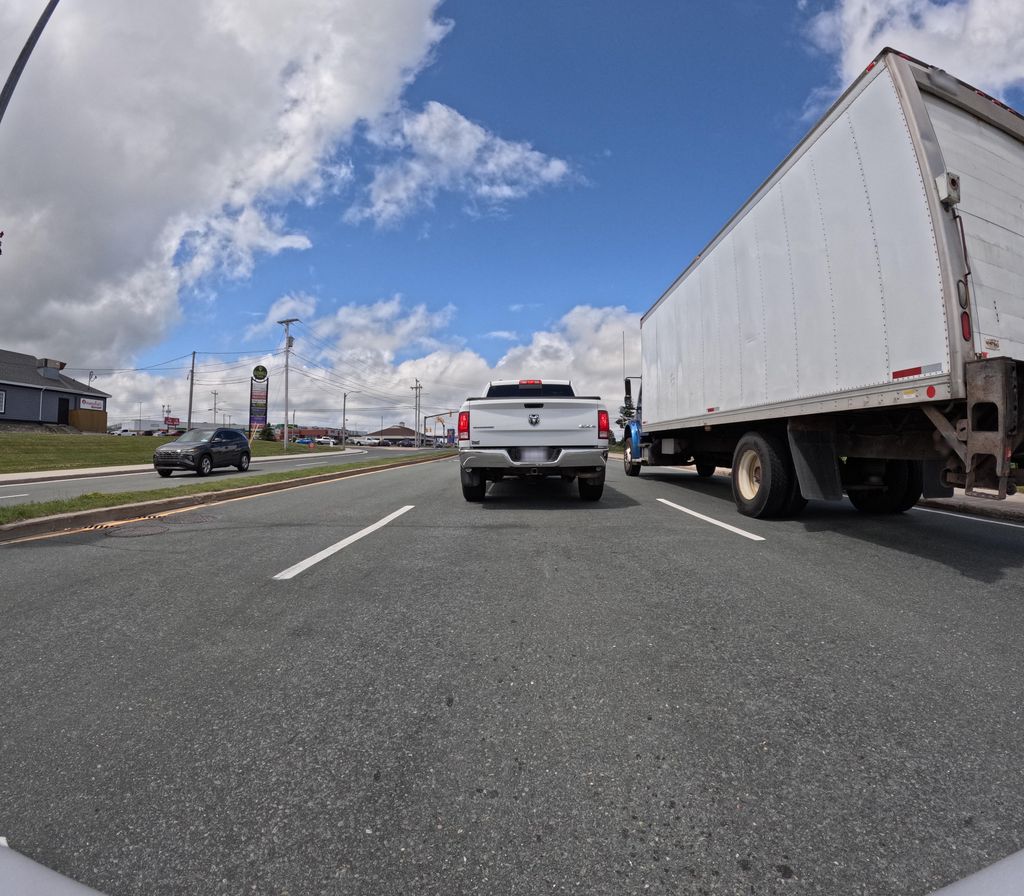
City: st_johns